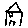
Label: house